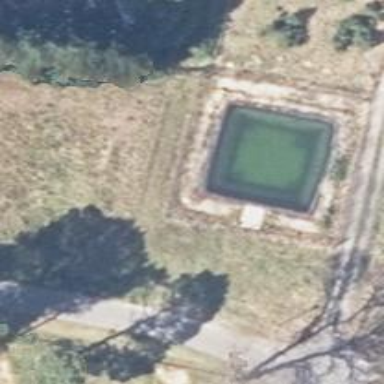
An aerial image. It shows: Emergency fire water pond.